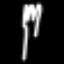
Label: fork